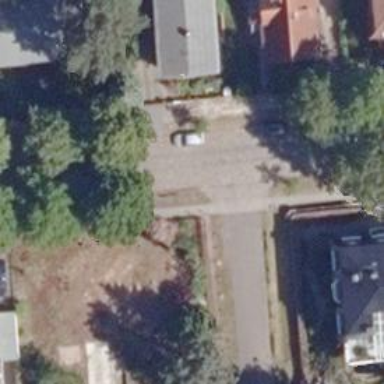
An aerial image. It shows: Residential road with sidewalk on the left.